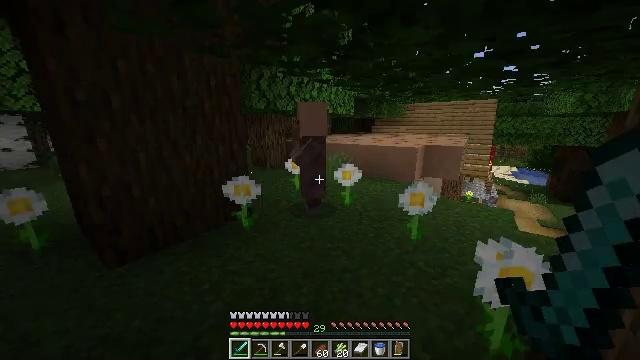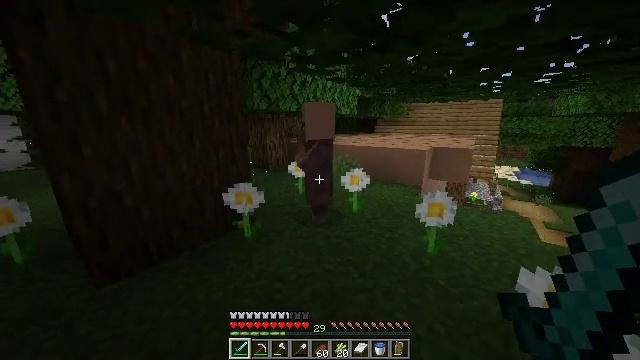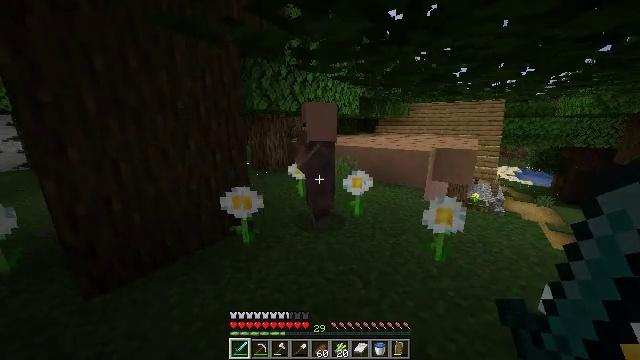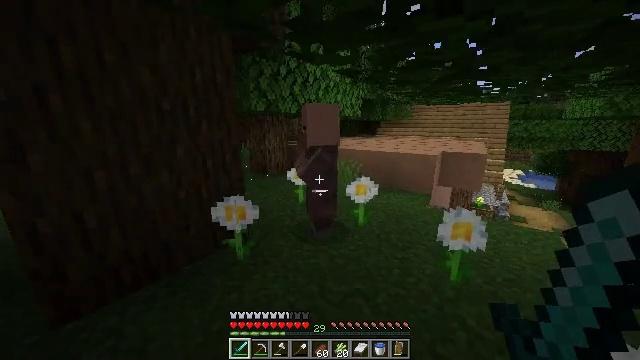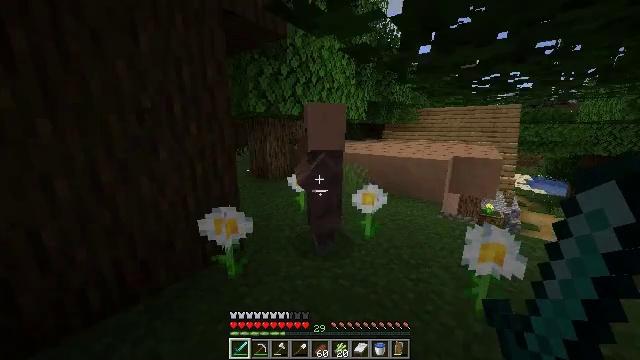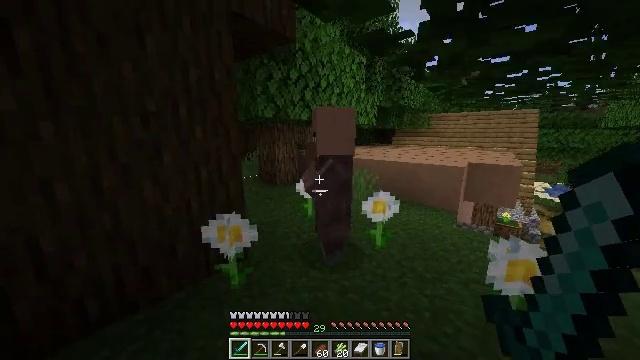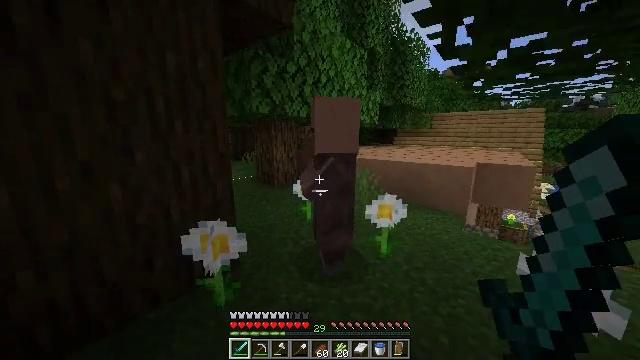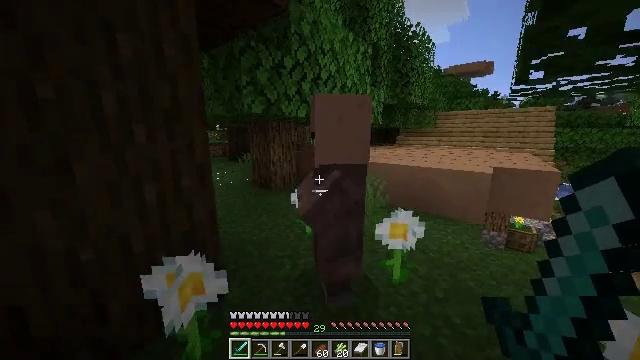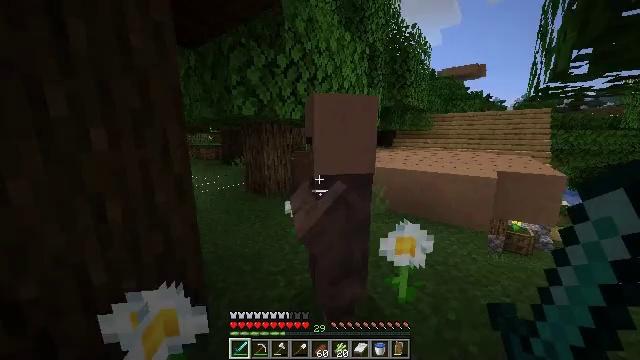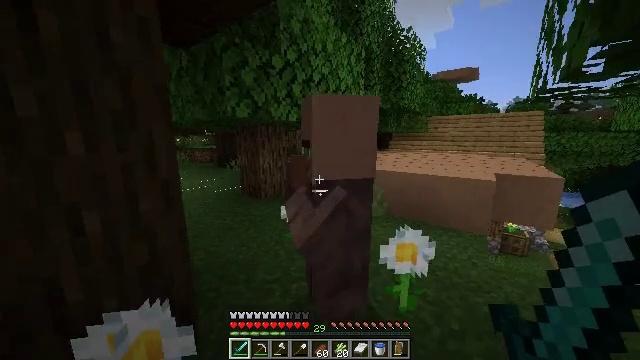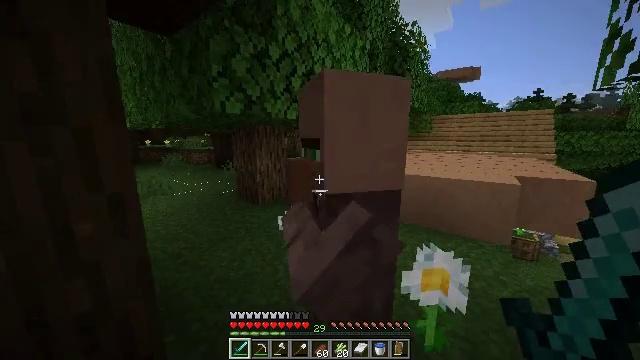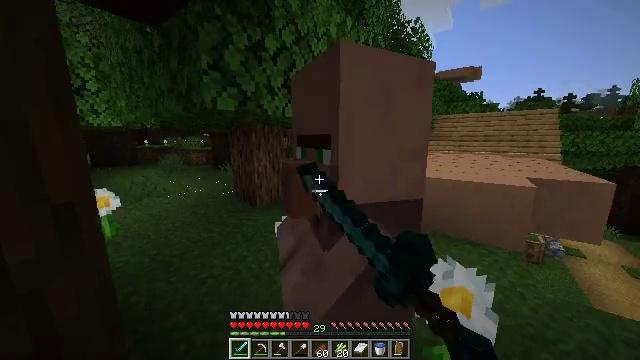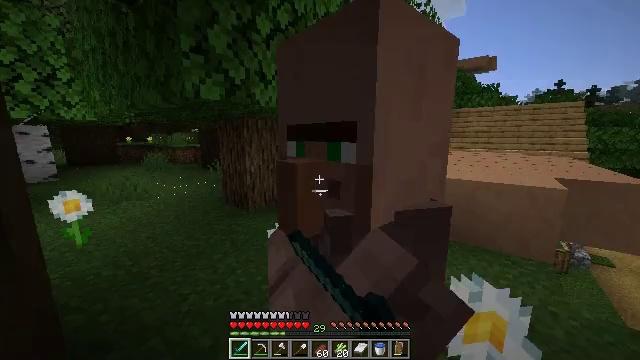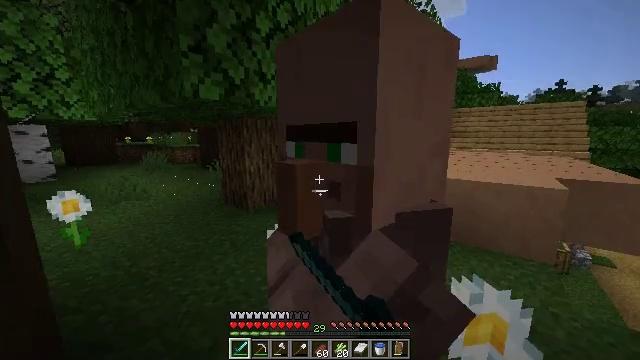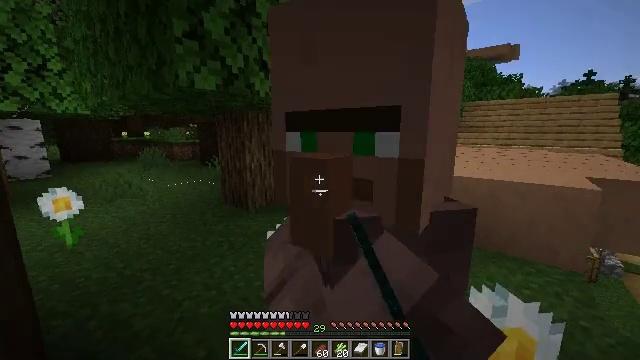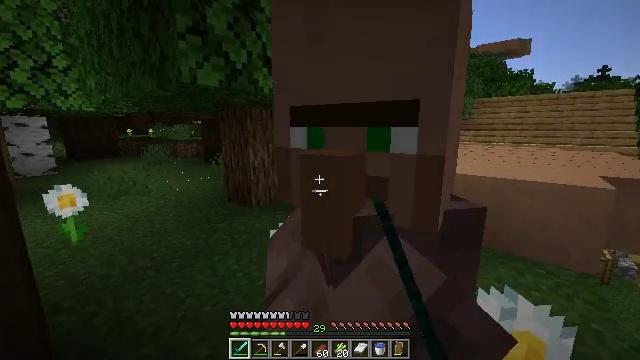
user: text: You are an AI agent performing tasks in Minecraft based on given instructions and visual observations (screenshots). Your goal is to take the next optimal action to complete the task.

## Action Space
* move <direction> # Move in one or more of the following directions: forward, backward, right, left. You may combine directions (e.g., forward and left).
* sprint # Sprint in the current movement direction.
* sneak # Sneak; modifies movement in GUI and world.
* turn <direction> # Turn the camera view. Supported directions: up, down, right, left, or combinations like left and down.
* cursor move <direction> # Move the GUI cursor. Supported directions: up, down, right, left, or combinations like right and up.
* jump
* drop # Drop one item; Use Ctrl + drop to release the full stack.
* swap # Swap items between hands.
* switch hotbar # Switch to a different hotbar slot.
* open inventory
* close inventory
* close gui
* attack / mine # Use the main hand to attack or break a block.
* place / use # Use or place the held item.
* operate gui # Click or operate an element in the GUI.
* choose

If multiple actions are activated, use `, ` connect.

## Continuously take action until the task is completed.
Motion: motion action
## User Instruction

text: Mine a cornflower from the ground.
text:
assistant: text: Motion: move forward, sprint
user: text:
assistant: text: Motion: move forward, sprint
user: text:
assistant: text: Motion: move forward, sprint
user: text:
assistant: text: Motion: move forward, sprint
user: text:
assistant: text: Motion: move forward, sprint, turn left and up
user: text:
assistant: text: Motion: move forward, sprint
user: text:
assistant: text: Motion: move forward, sprint
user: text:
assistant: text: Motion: move forward, sprint, turn right
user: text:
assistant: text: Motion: move forward, sprint, turn right
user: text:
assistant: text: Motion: move forward, use / place
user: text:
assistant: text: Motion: use / place
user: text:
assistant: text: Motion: use / place
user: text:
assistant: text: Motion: no_op
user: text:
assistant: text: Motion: turn left
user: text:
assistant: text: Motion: turn left
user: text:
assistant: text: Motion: no_op
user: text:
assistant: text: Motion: turn left
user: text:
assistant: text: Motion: turn left
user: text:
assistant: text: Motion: turn left
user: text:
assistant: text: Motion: turn left
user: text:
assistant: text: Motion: turn left
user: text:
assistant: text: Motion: no_op
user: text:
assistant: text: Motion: no_op
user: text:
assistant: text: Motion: no_op
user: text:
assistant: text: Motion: turn left
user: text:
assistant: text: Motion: move left, turn left
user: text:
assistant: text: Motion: move left, turn left
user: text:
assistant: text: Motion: move left
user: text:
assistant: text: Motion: move left
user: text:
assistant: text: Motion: move left